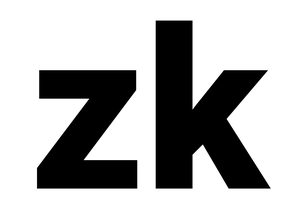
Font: Roboto_Black